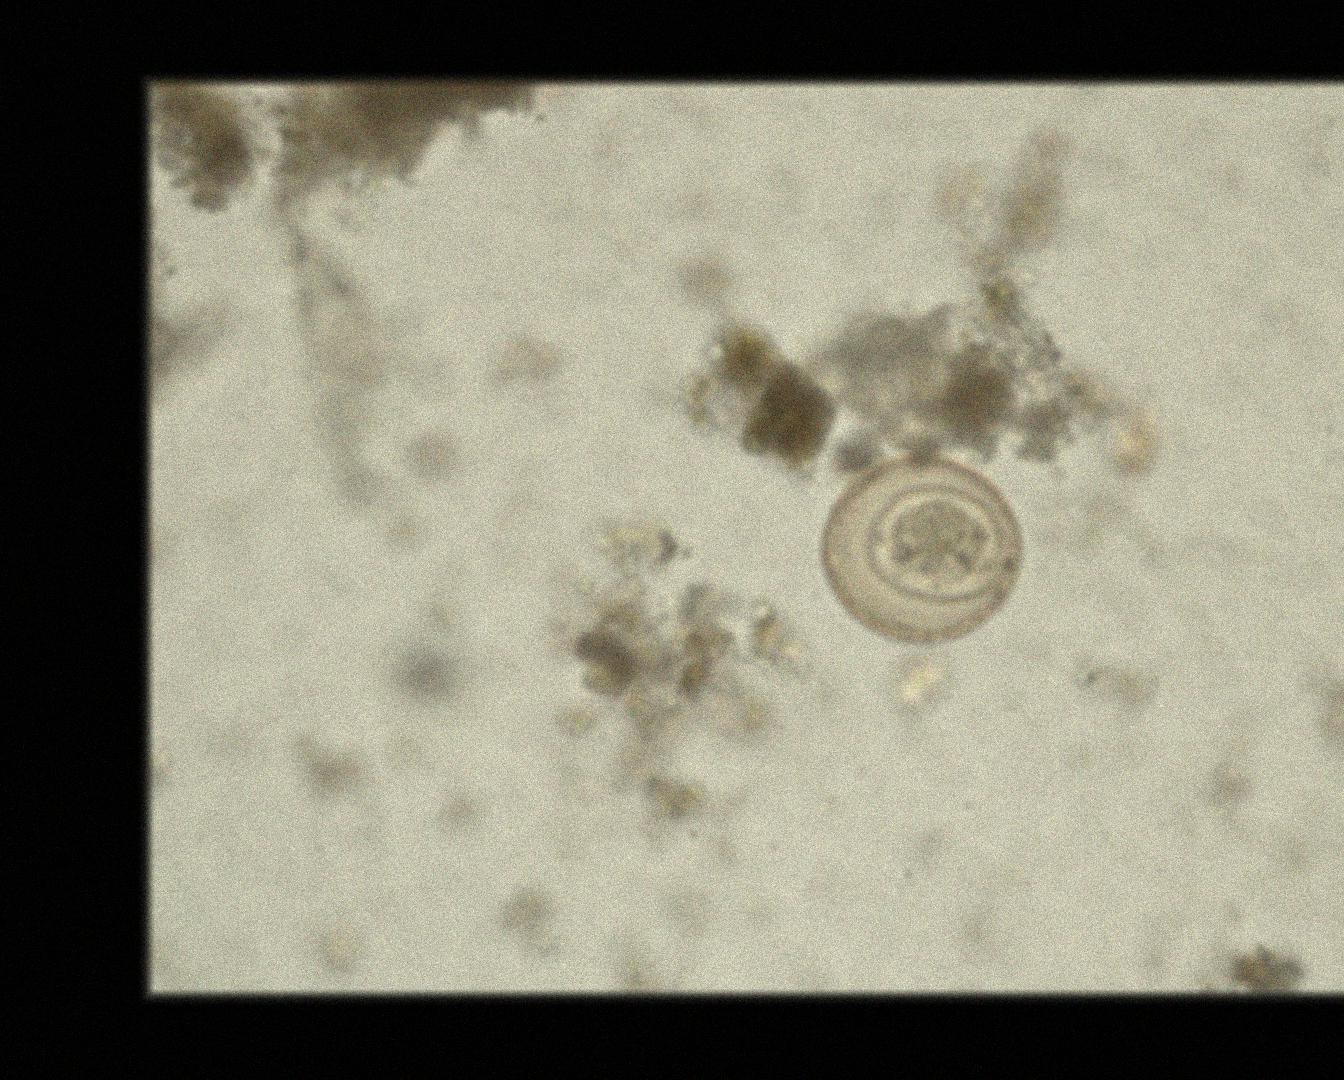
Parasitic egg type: Hymenolepis diminuta